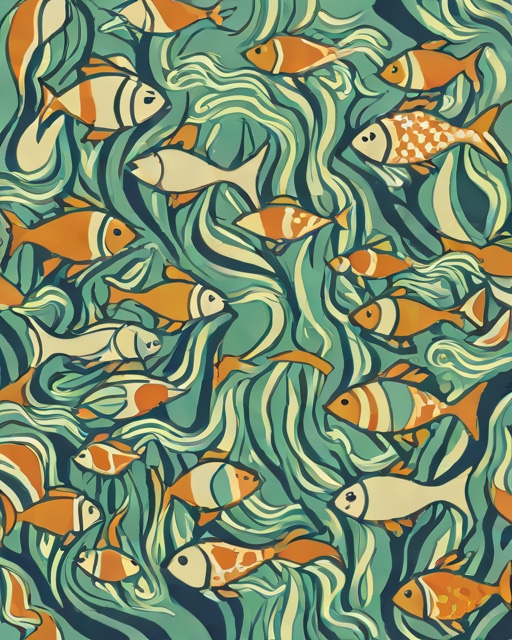
Category: Pets